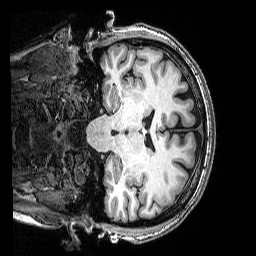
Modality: T1w
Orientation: coronal
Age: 43
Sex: female
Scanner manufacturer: siemens
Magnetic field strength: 3 T
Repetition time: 2.53 s
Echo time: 0.0035 s